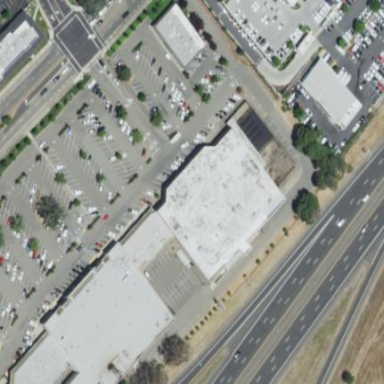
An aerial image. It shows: Parking area with surface.